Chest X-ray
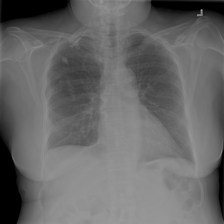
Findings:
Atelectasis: negative
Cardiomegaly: negative
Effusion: negative
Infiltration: negative
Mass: negative
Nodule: negative
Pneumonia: negative
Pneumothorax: negative
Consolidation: negative
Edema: negative
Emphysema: negative
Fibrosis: negative
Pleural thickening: negative
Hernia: negative